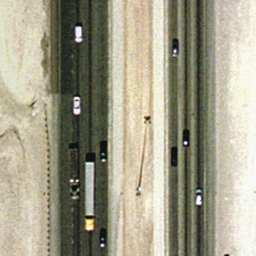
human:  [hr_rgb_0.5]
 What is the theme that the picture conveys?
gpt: freeway